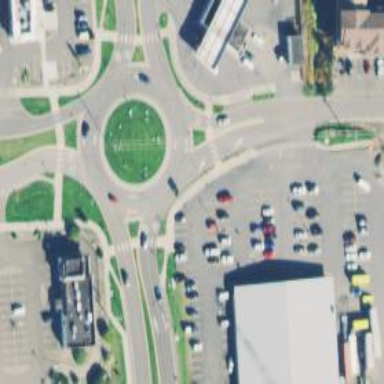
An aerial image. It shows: Tertiary road with asphalt surface leading to roundabout.